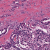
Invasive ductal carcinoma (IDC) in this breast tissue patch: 1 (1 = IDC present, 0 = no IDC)